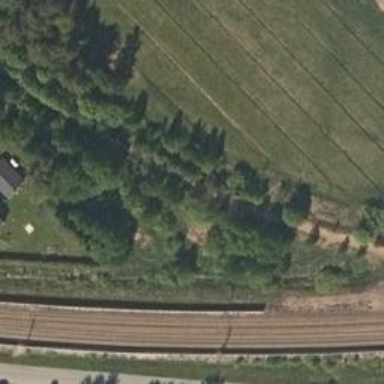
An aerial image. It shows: Abandoned railway track with grade 4 tracktype.